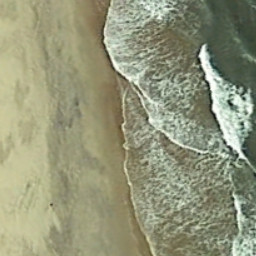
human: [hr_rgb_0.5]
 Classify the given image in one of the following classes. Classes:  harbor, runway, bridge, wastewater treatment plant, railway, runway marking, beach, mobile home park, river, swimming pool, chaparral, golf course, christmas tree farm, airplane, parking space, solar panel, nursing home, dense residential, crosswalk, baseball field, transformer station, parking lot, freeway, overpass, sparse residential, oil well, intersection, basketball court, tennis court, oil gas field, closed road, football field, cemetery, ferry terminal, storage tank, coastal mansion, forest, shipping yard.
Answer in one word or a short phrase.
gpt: beach